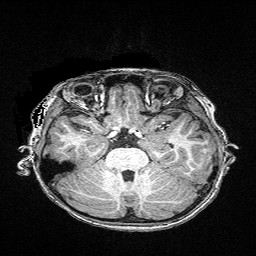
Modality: T1w
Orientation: coronal